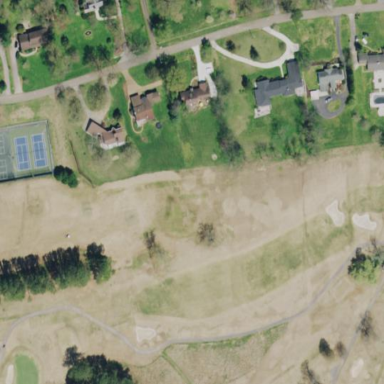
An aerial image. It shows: Golf fairway surrounded by grass.